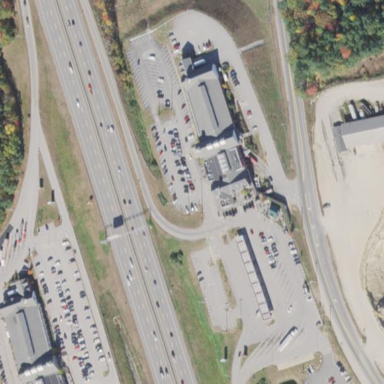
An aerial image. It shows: Rest area on the road.